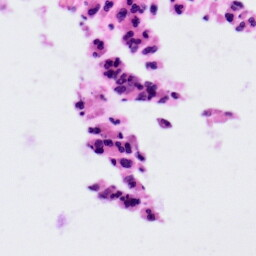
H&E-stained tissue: Colon